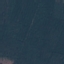
Land use / land cover: Forest